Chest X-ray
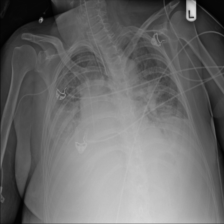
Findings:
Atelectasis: negative
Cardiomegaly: negative
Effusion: negative
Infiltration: positive
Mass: negative
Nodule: negative
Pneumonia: negative
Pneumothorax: negative
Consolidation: negative
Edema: negative
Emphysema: negative
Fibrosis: negative
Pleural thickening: negative
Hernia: negative